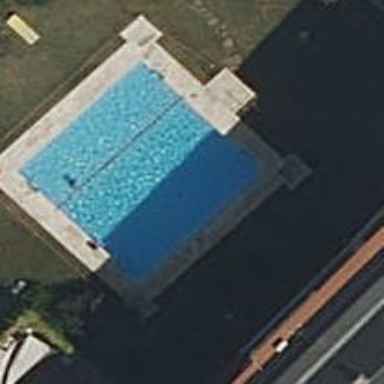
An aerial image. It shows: Swimming pool located in leisure land.